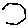
Label: hexagon